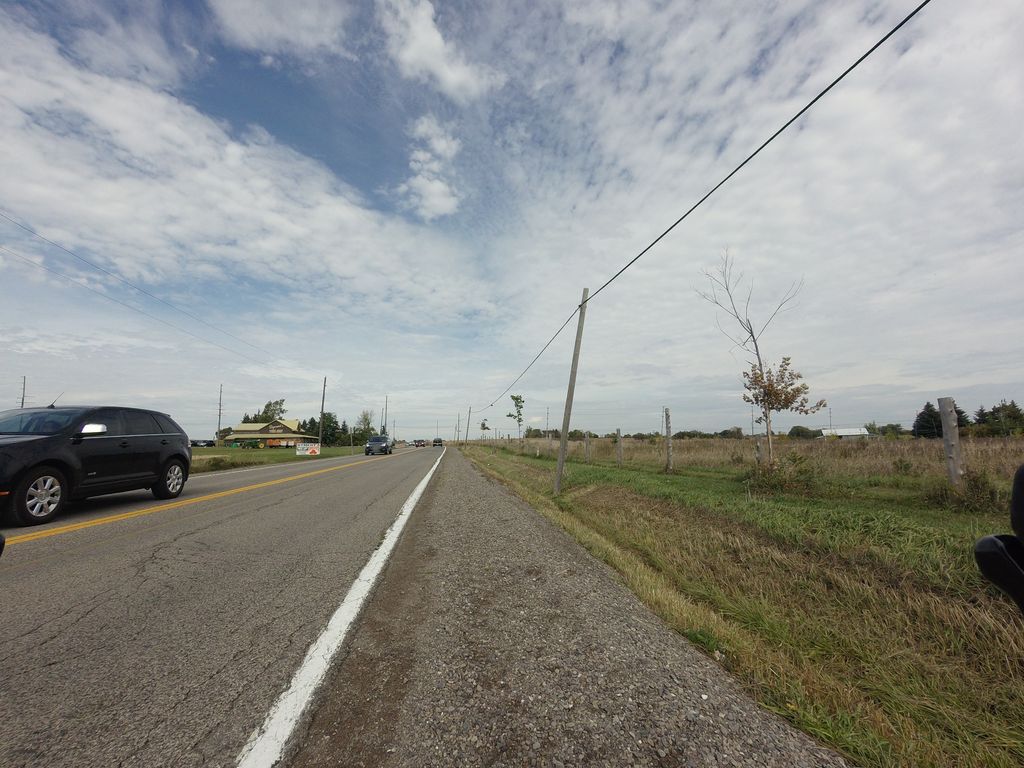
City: hamilton